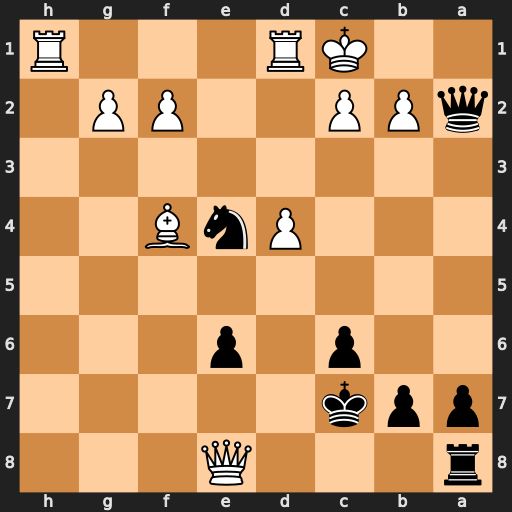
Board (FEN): r3Q3/ppk5/2p1p3/8/3PnB2/8/qPP2PP1/2KR3R
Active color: b
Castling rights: -
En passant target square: -
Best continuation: Kb6 Bc7+ Ka6 c3 Rxe8